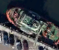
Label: Towing_vessel